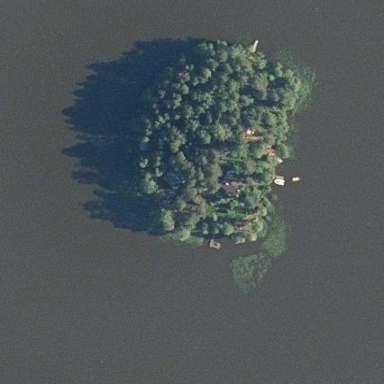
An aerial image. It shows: Islet.